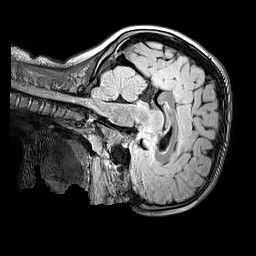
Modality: FLAIR
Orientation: sagittal
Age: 9
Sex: male
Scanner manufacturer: siemens
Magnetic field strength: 3 T
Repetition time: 5 s
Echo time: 0.388 s